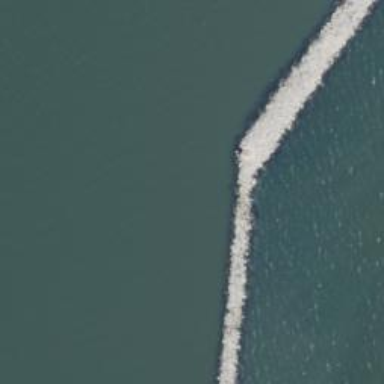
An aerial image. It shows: Breakwater structure.